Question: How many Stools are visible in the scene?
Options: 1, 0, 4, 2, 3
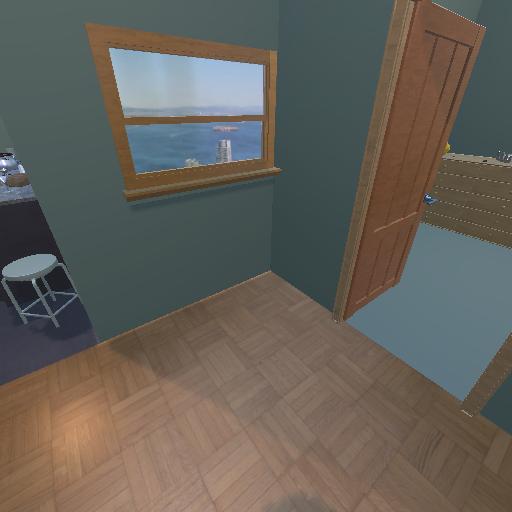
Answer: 1